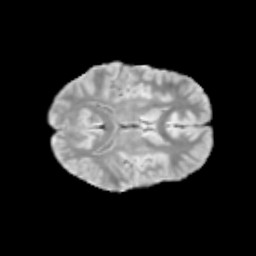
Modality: T2w
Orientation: axial
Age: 9
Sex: male
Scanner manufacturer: siemens
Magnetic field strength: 3 T
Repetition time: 3.8 s
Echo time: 0.07 s